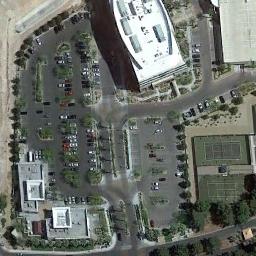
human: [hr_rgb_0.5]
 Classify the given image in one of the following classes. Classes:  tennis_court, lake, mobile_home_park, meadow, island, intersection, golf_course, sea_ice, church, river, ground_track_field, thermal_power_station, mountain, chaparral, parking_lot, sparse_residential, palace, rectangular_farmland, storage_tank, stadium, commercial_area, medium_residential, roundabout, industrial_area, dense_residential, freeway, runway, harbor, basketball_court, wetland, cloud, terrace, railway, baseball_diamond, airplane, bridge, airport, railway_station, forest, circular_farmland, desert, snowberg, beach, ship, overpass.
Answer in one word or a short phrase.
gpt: parking_lot